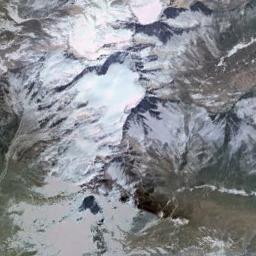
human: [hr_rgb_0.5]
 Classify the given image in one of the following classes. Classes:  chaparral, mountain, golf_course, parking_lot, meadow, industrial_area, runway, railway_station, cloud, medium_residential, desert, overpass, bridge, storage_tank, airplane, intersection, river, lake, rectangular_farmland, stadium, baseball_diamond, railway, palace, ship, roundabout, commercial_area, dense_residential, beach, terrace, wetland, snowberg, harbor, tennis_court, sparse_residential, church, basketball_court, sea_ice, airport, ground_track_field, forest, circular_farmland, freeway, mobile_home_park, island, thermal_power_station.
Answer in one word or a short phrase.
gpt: snowberg